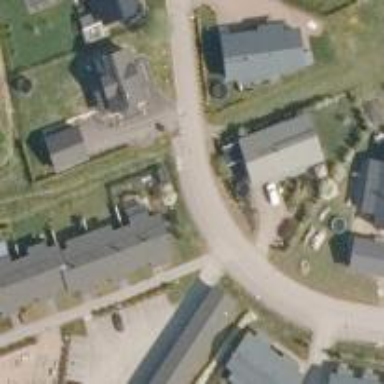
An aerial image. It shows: Asphalt cycleway.